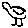
Label: bird